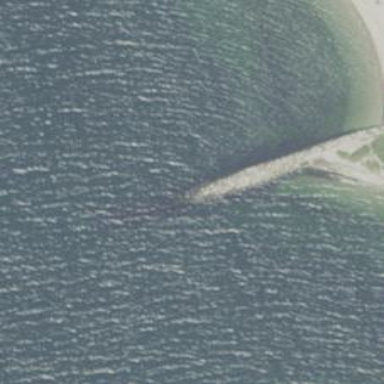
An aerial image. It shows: Man-made groyne.